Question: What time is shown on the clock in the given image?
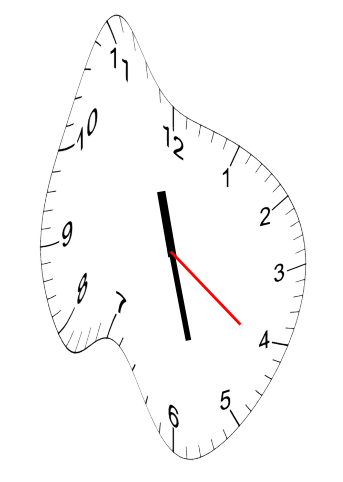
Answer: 11:27:21